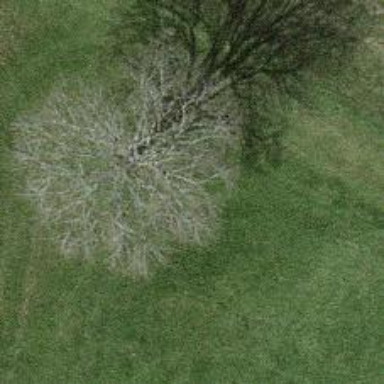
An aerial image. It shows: Beautiful tree in nature.